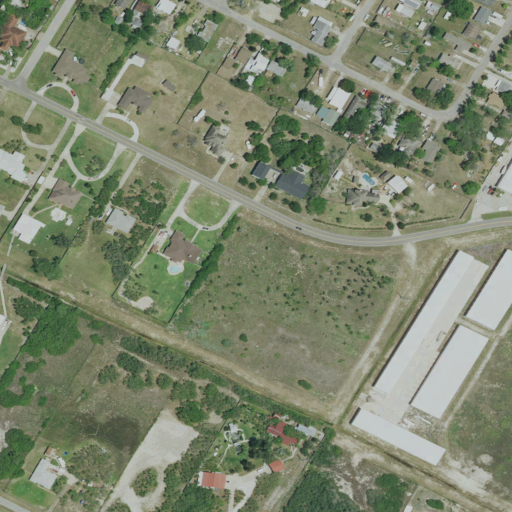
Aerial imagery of cape in Texas named Encinal Peninsula containing low intensity development, medium intensity development, open development, shrub, high intensity development, woody wetlands, deciduous forest, grassland, and evergreen forest